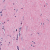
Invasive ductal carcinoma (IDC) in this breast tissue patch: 1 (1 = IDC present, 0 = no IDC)